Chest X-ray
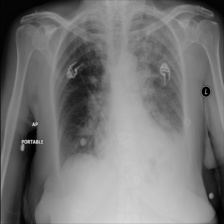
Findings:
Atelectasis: positive
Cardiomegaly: negative
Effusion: positive
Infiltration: positive
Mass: negative
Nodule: negative
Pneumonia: negative
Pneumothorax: negative
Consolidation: negative
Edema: negative
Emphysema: negative
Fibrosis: negative
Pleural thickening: negative
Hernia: negative